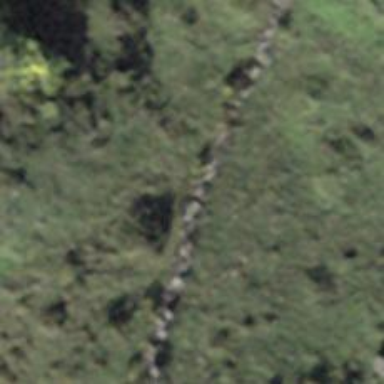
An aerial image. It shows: Wall is shown in the image.